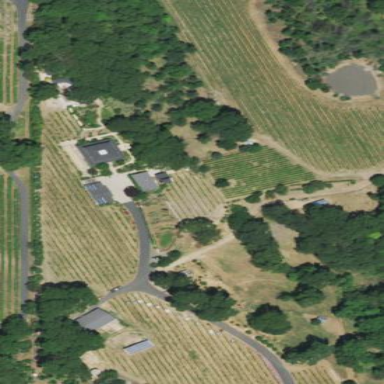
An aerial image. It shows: Vineyard growing wine grapes.